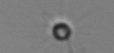
Label: Calciopappus